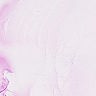
Metastatic tissue present: no